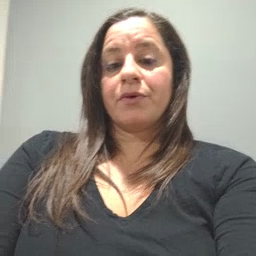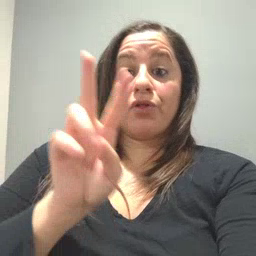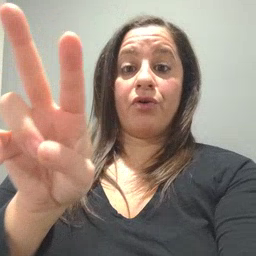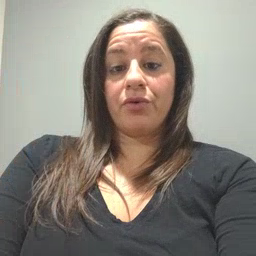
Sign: look